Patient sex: F
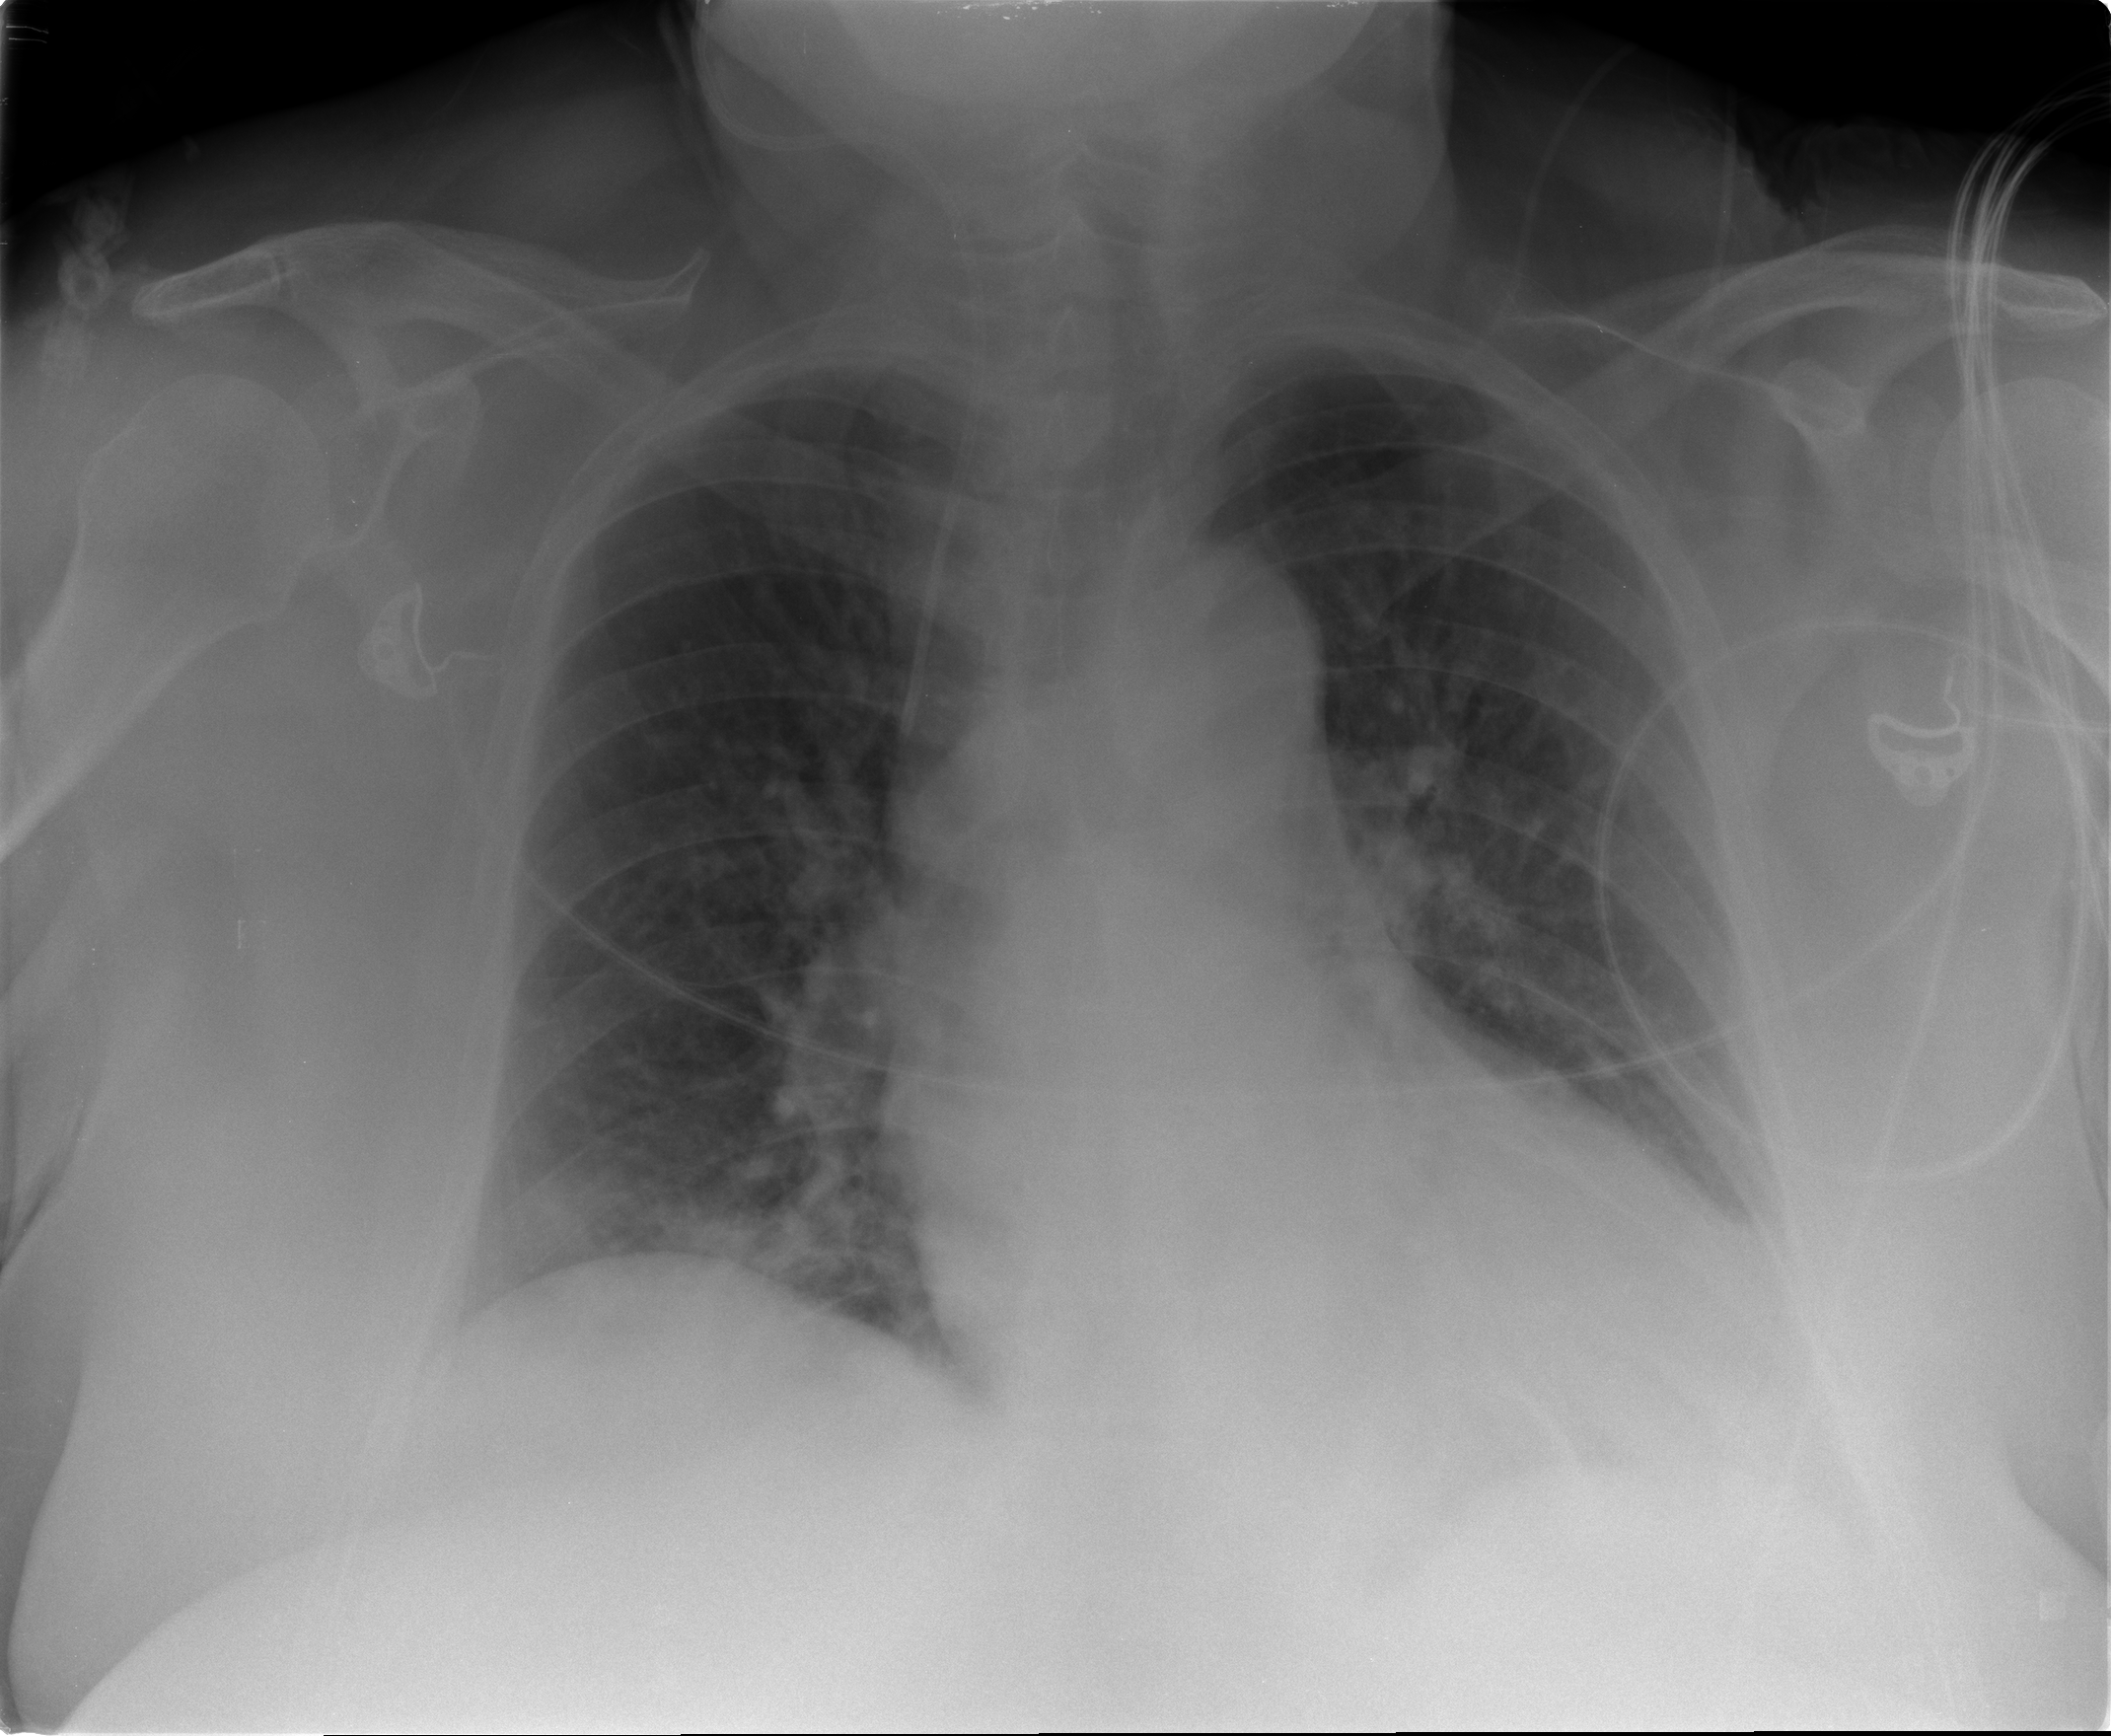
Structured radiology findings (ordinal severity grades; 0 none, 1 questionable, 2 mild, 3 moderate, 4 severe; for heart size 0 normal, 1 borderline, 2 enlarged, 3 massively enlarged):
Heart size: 2
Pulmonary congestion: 1
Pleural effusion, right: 0
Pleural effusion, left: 1
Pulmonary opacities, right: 1
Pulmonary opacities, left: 0
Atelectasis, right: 1
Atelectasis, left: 1